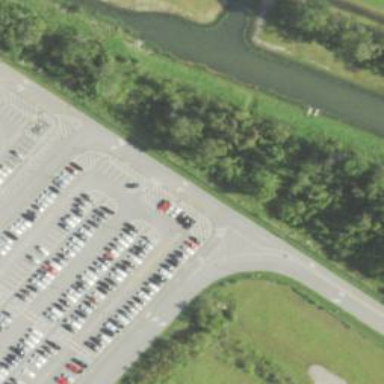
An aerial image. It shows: Driveway leading to service road.